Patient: sex M, age 75
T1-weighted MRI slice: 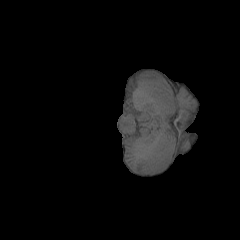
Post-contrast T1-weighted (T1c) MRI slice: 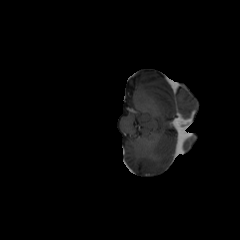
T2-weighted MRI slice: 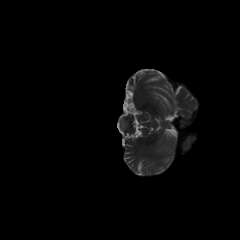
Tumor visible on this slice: no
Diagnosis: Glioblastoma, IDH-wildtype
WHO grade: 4